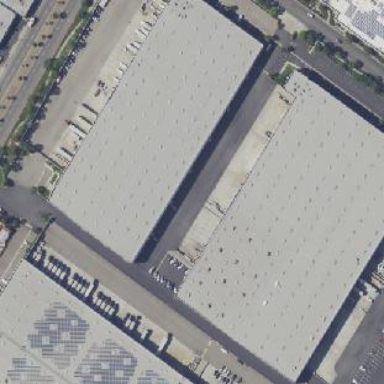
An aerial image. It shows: Warehouse.